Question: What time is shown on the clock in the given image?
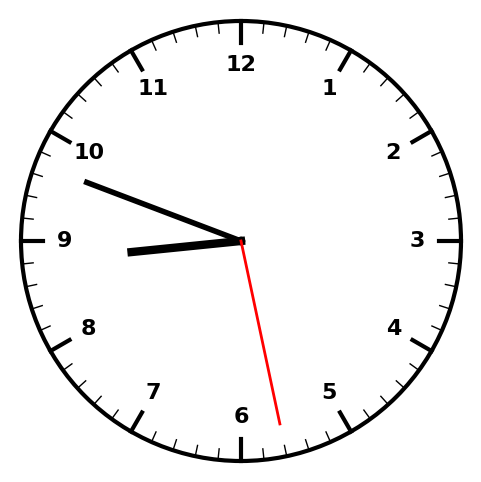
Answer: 08:48:28